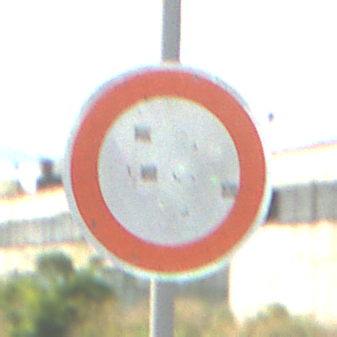
Verkehrszeichen: VerbotFahrzeugeAllerArt
Umgebung: Outdoor, Suburban
Tageszeit: Midday
Wetter: PartlyCloudy
Licht: Natural
Jahreszeit: Summer
Kontrast: HighContrast